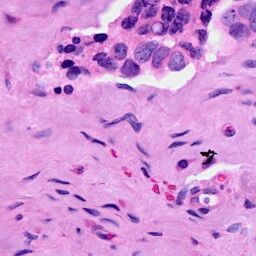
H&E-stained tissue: Breast